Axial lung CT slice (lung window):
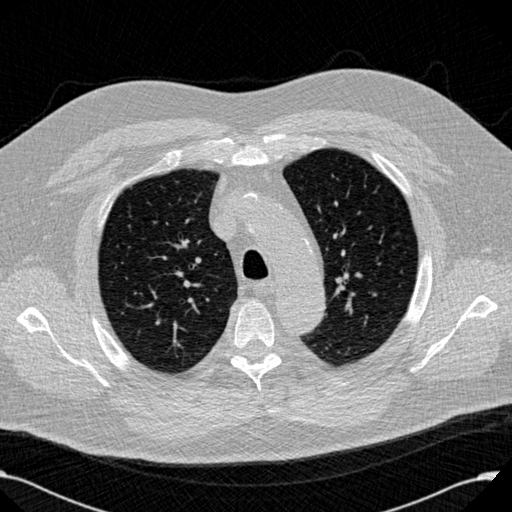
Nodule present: no